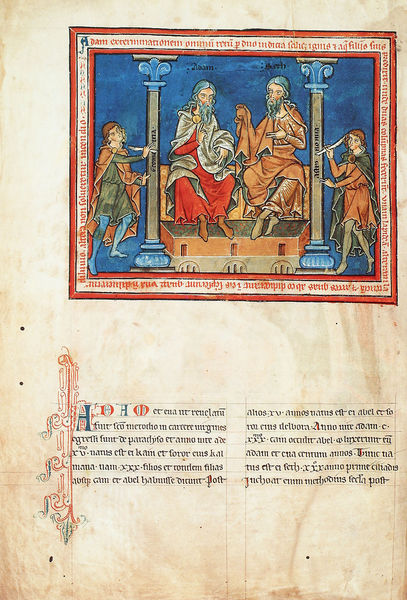
Titel: Chronica Sancti Pantaleonis; Annales sancti Pantaleonis Coloniensis
Standort: Herstellungsort: Köln (EU - D - NRW); Herstellungsort: Aachen (EU - D)
Institution: Brüssel, Bibliothèque Royale
Schlagwörter: blau, umhang, weiß, menschen, hell, hintergrund, männer, orange, säulen, haus, rot, diener, gewand, schrift, bilderrahmen, knaben, figuren, thron, podest, foto, buch, seite, text, ionisch, griechisch, oma, verziehrt, latein, buchmalerei